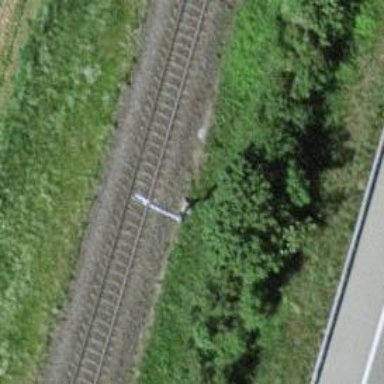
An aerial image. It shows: Railway track with contact line for electrification.